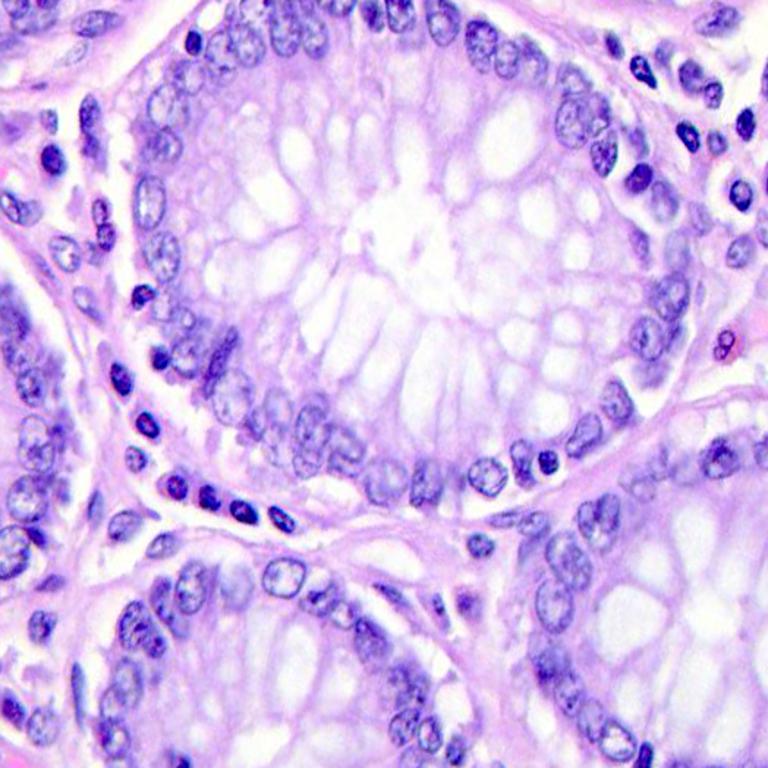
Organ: colon
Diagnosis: benign